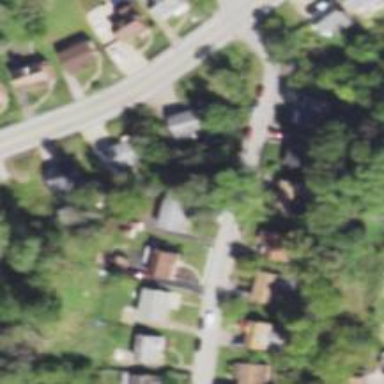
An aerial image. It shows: Driveway.